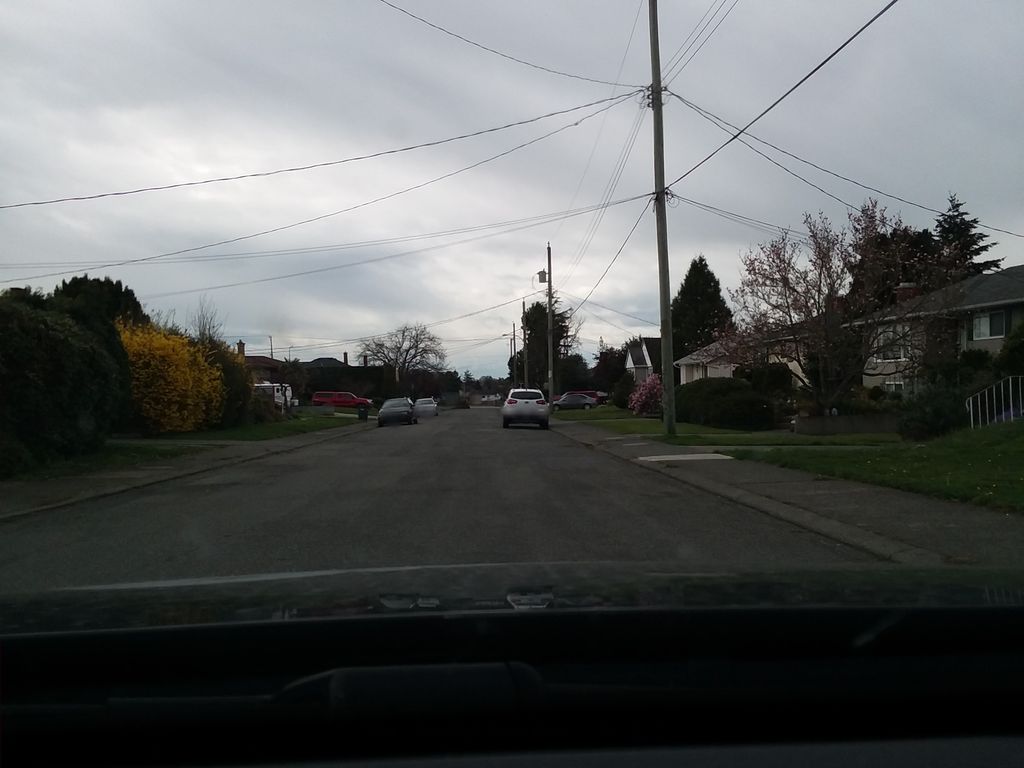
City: victoria